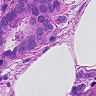
Metastatic tissue present: yes